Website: crate-barrel
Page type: payment
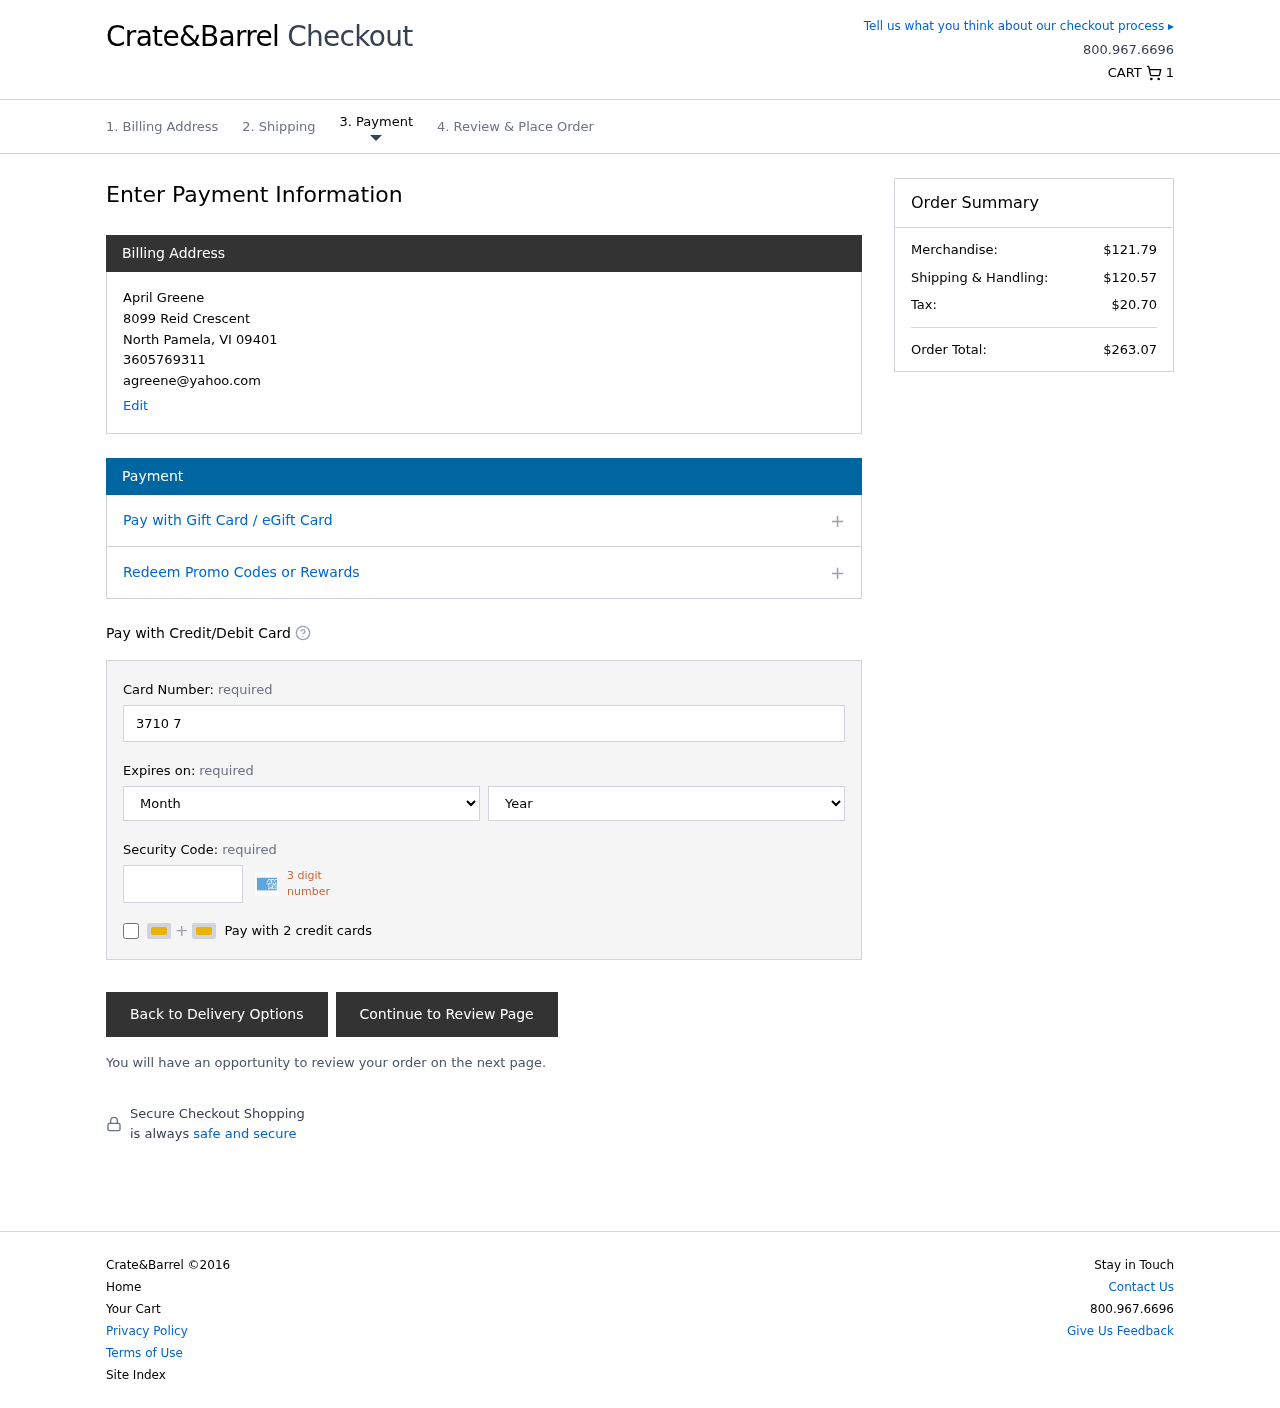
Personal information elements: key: PII_CARD_CVV
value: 7085
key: PII_CARD_EXPIRY_MONTH
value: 07
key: PII_CARD_EXPIRY_YEAR
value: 30
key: PII_CARD_NUMBER
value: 3710 7703 5679 520
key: PII_CITY
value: North Pamela
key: PII_EMAIL
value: agreene@yahoo.com
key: PII_FULLNAME
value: April Greene
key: PII_PHONE
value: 3605769311
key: PII_POSTCODE
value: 09401
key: PII_STATE_ABBR
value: VI
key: PII_STREET
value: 8099 Reid Crescent
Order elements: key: ORDER_NUM_ITEMS
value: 1
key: ORDER_SUBTOTAL
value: $121.79
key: ORDER_SHIPPING_COST
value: $120.57
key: ORDER_TAX
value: $20.70
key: ORDER_TOTAL
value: $263.07